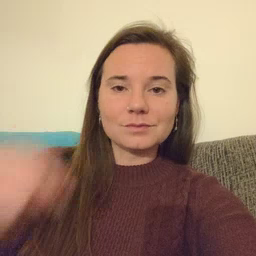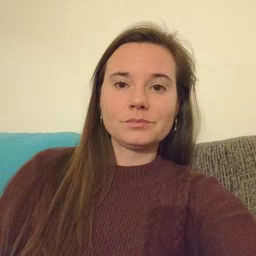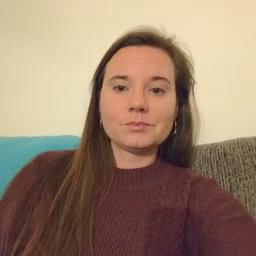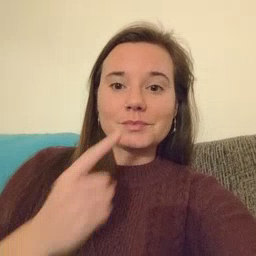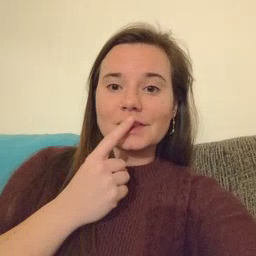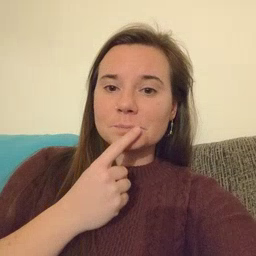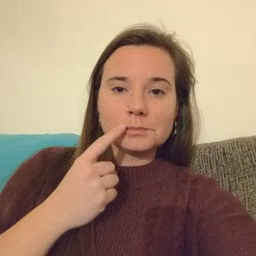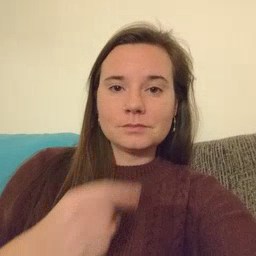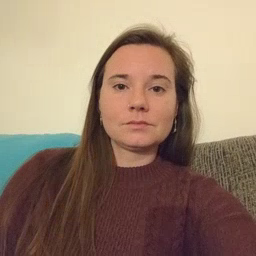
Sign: lips